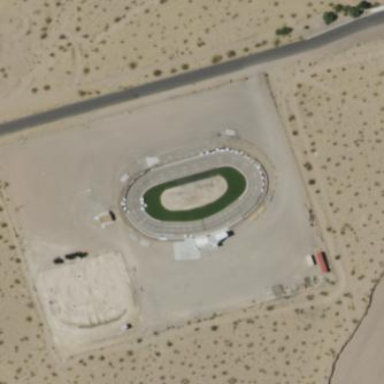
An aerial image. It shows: Racing track for motor and karting sports.